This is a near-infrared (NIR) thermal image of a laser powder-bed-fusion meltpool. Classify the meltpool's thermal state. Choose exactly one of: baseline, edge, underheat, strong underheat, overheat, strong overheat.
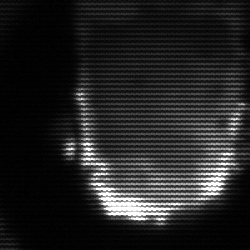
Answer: baseline